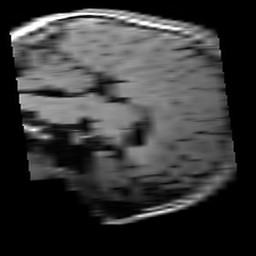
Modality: T1w
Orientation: sagittal
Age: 27
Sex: male
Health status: healthy
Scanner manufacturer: siemens
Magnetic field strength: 3 T
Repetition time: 4.1 s
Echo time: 0.0085 s